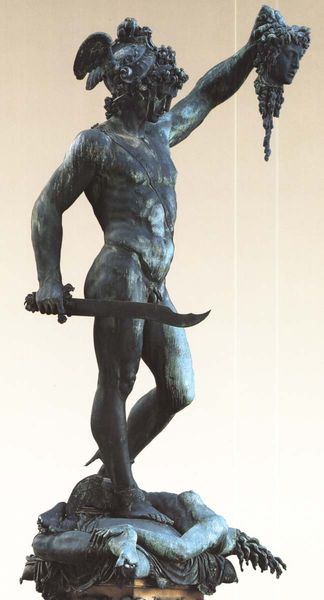
Titel: Perseus
Künstler: Benvenuto Cellini
Standort: Florenz, Piazza della Signoria, Loggia dei Lanzi (EU - I - Toskana)
Schlagwörter: blau, flügel, gott, kampf, kopf, körper, mann, nackt, hut, geköpft, halten, köpfen, stehen, tod, figur, locken, skulptur, krieg, schwert, helm, sieg, römer, triumph, krieger, hermes, david, trophäe, giechenland, goliath, duenn